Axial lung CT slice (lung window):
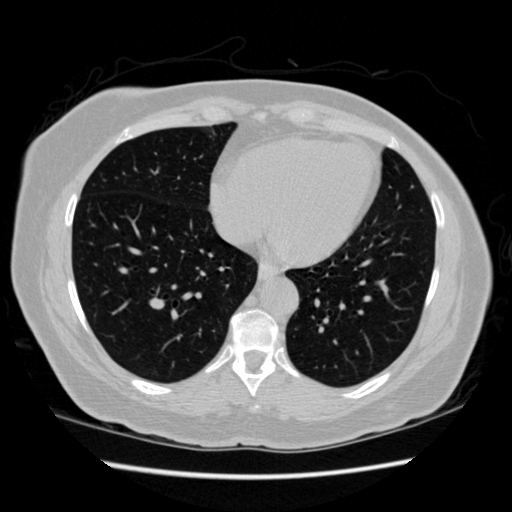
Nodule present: no